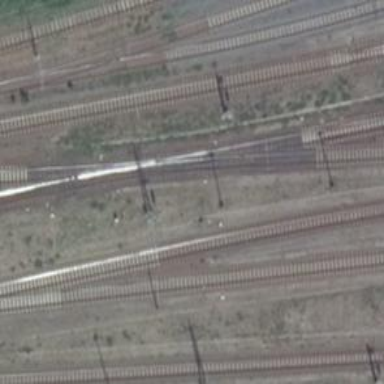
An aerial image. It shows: Railway signal.